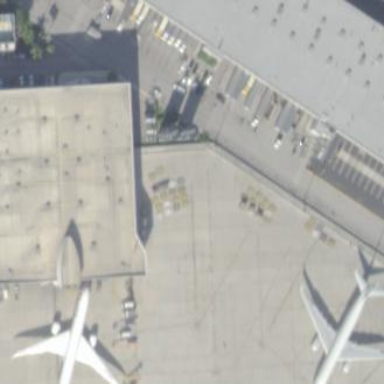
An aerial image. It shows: Apron at the airport.